Current action and preconditions to check: trajectory_clear

Your task: For each precondition in the list above, predict whether it will hold at this action.

Consider the current scene as observed from the mobile robot's camera, and analyze the predicted future states of all dynamic agents (e.g., people, animals, vehicles, or any moving entities) within the NEXT SECOND.

IMPORTANT: Only answer "very likely" if you are absolutely certain—based on strong, clear evidence—that a dynamic agent will violate the precondition in the predicted future state. Do NOT answer "very likely" for unlikely, ambiguous, or low-probability risks.

Ask yourself for each precondition: Is there a high probability, with clear and convincing evidence, that the predicted future states of any dynamic agent will interfere with the predicted future state of the currently executing action within the NEXT SECOND, causing that precondition to fail?

Assess the risk level based on these predictions. Use "likely" or "very likely" if motions create a clear risk of interference.

Use "neutral" or "improbable" if agents are nearby but their predicted paths are clearly diverging or non-conflicting.

Failure Risk Categories: "very improbable", "improbable", "neutral", "likely", "very likely"

Answer Format: Output ONLY the probability_of_failure value from these categories: "very improbable", "improbable", "neutral", "likely", "very likely"

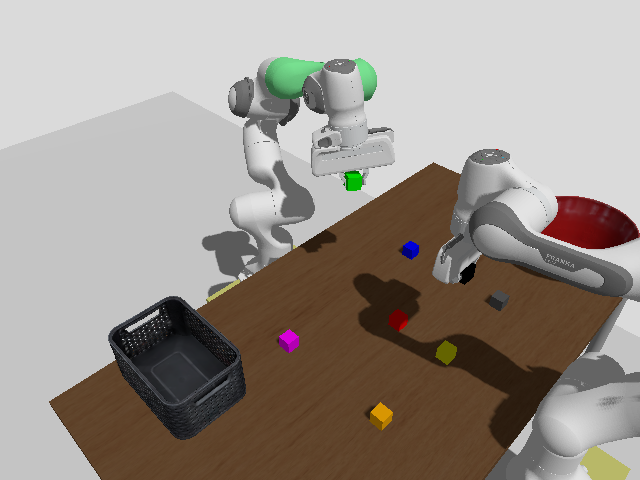

Answer: very improbable